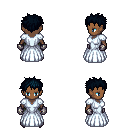
a pixel art fantasy rpg character, female body template, human, dark skin, underdress, teal pants, raven bedhead hairstyle, metal gloves, metal boots, four views (front, back, left, right), 2x2 character sprite sheet, small pixel art, hard edges, no anti-aliasing